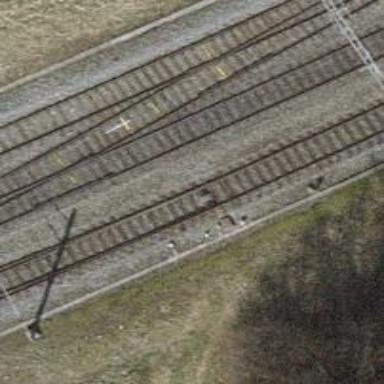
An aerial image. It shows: Railway switch.